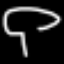
Label: mushroom